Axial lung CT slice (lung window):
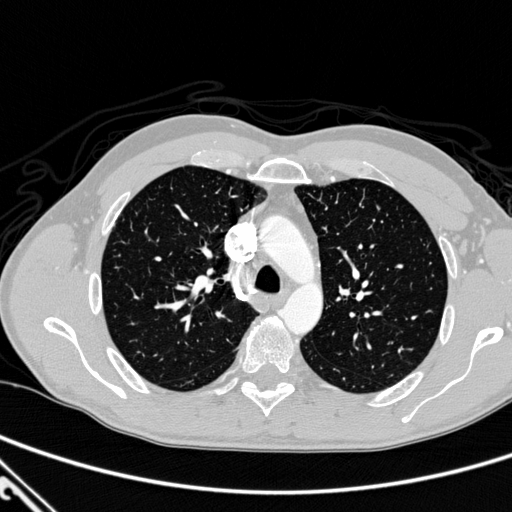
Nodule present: no